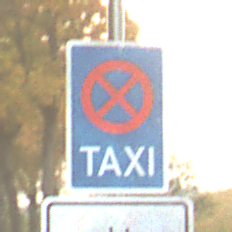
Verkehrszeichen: Taxenstand
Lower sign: ZeitangabenMitBeschraenkungAufWochentage1
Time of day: SunriseSunset
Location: Outdoor (Nature)
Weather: PartlyCloudy
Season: NotSpecified
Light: Natural